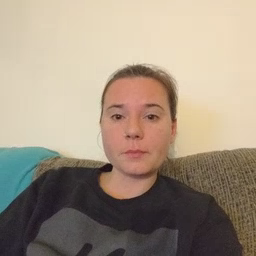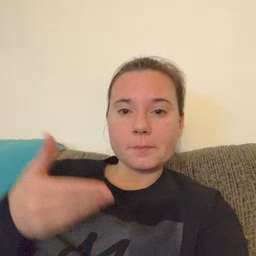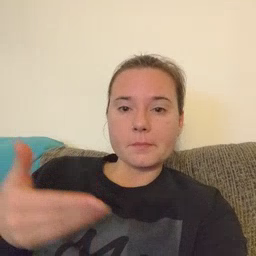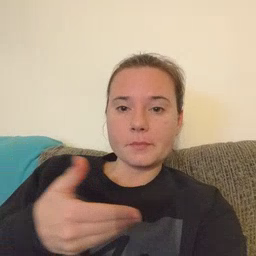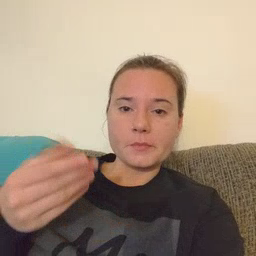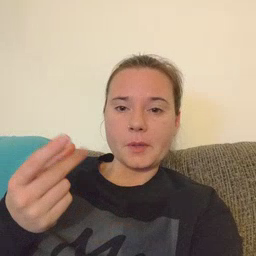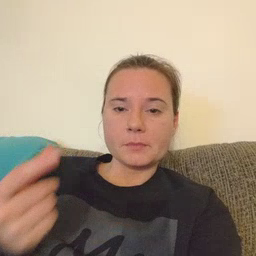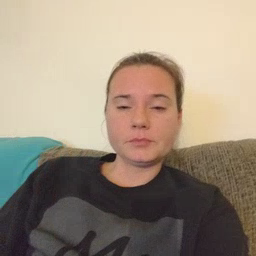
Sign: puppy